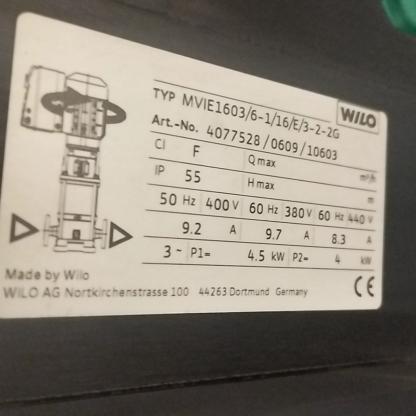
Klasa: tabliczka-znamionowa